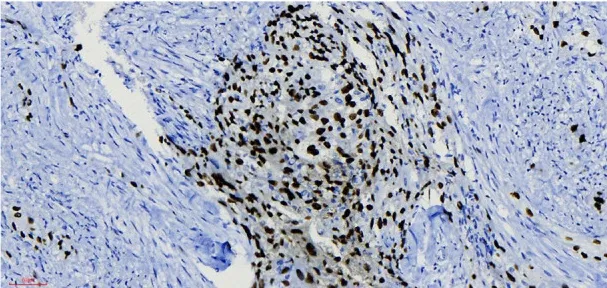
Histopathological findings. (B,C) Immunochemistry shows primary squamous cell carcinoma of the thyroid (PSCCT) cells positive for p63 and p40 (p63 and p40 immunostaining, x20).
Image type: pathology (immunostaining)